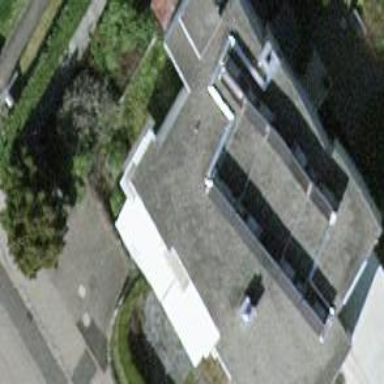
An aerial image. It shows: View of roof of building.